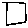
Label: square